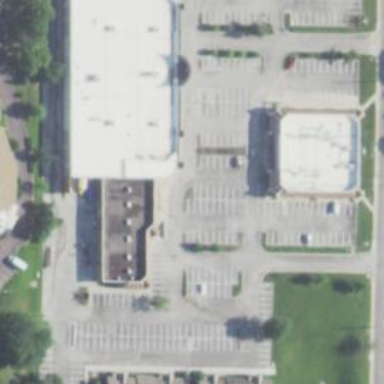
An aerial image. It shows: Parking space is available.